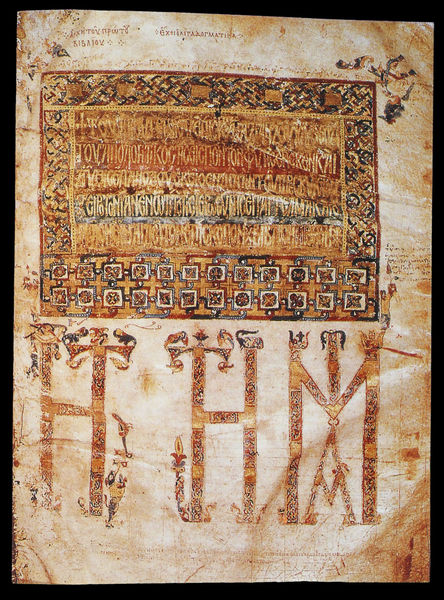
Titel: Homilien des Gregor von Nazianz
Institution: Patmos
Schlagwörter: blau, weiß, gelb, landschaft, bunt, zeichen, rot, tiere, tuch, ornament, teppich, alt, rahmen, vögel, gold, stickerei, blatt, schrift, papier, ornamente, verzierung, buch, bruan, orient, orientalisch, seite, buchstaben, buchseite, pergament, griechisch, teppisch, lilien, fantasie, gewebt, weben, handschrift, ägypten, latein, papyrus, buchmalerei, chrift, codex, kalligrafie, versalien, buch7, t, a, m, h, vergilpt